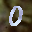
Label: 0